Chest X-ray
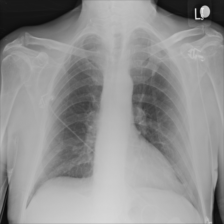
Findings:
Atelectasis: negative
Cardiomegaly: negative
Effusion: negative
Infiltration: negative
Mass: negative
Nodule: negative
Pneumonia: negative
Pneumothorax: negative
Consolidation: negative
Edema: negative
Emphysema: negative
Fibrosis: negative
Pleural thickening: negative
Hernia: negative